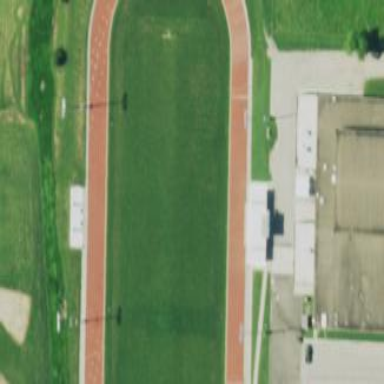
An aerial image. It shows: American football pitch.